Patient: sex M, age 74
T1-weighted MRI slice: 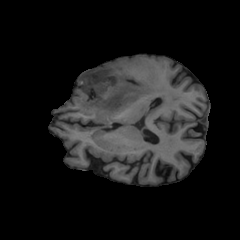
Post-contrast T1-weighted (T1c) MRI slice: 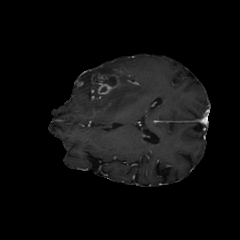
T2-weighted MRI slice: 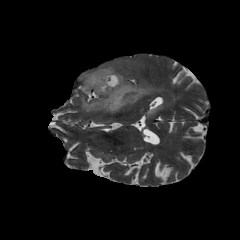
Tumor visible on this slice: yes
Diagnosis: Glioblastoma, IDH-wildtype
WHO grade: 4